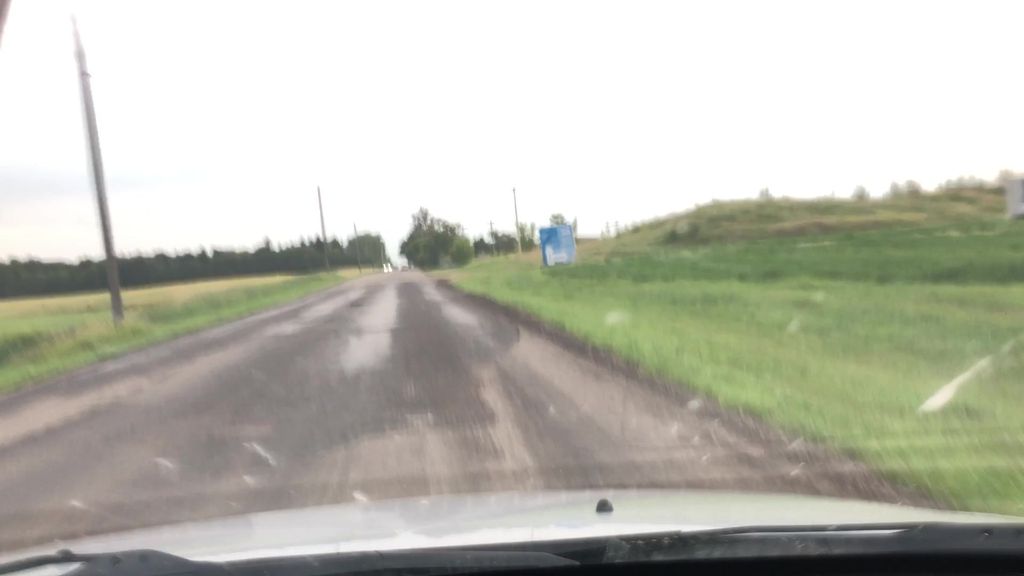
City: edmonton